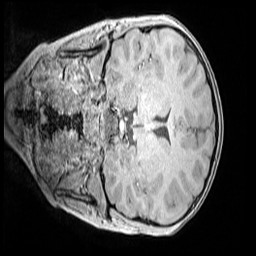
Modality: MP2RAGE
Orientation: coronal
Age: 10
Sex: male
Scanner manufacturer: siemens
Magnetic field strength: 3 T
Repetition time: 4 s
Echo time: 0.00299 s